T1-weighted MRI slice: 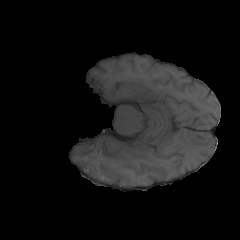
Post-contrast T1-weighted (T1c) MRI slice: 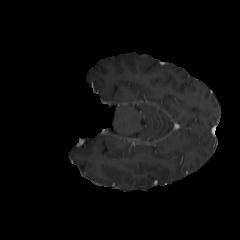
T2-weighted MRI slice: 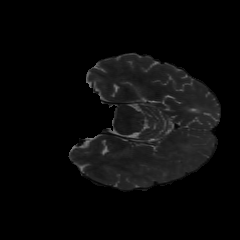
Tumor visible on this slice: no